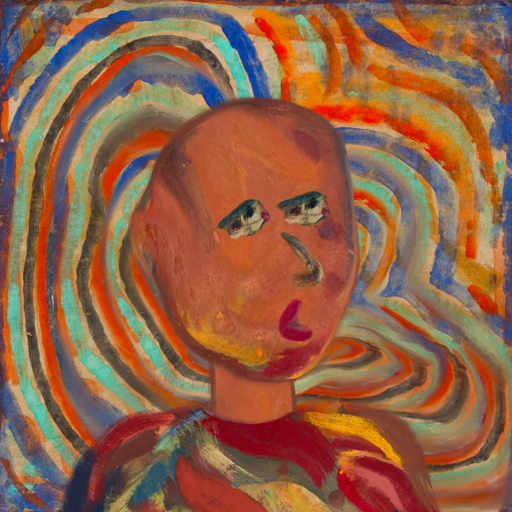
Background: Sisters, Head And Neck Side: Mother_And_Son_Son, Face Side: Pipe, Bust: Mother_And_Son_Son, Hair Side: Blank, Head Accessory: Blank, Second Necklace: Blank, Necklace: Blank, Baby: Blank